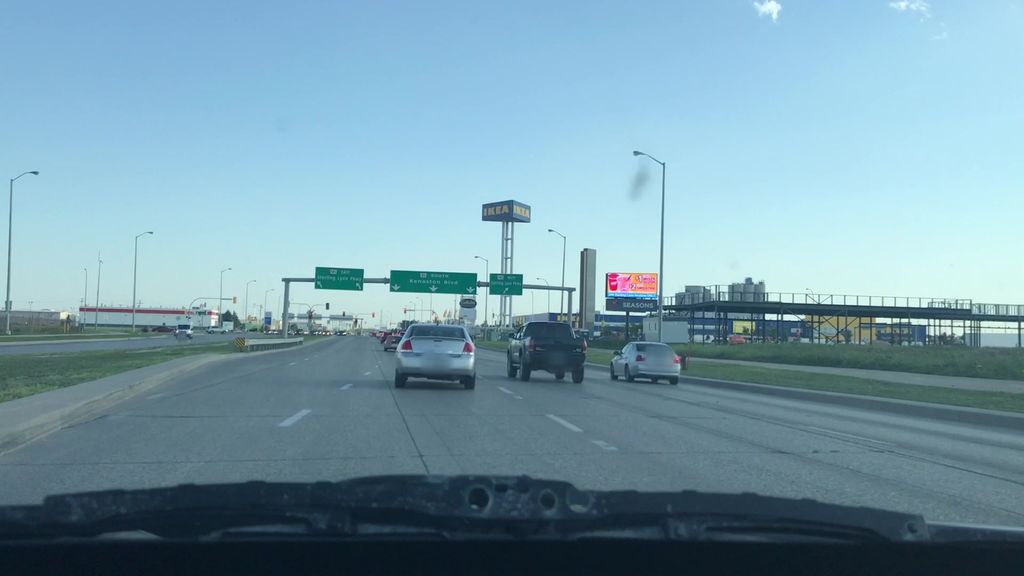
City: winnipeg